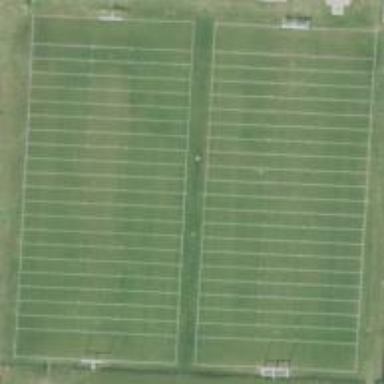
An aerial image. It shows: Athletics pitch used for leisure sports activities.